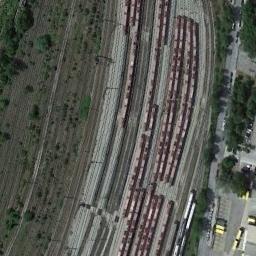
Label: railway